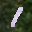
Label: 1